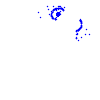
Particle: electron